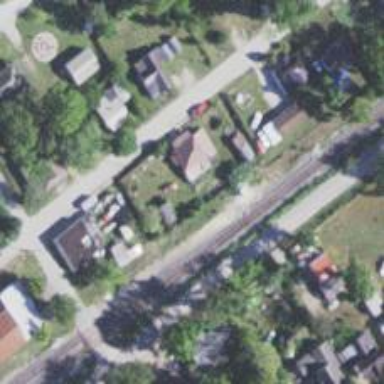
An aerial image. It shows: Railway spur junction.